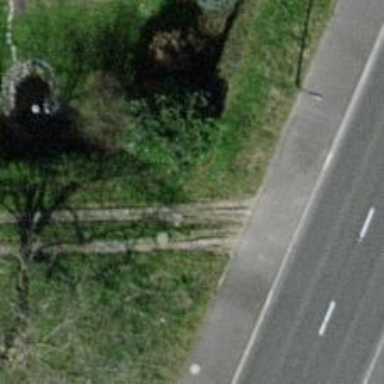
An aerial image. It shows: Hedge barrier.